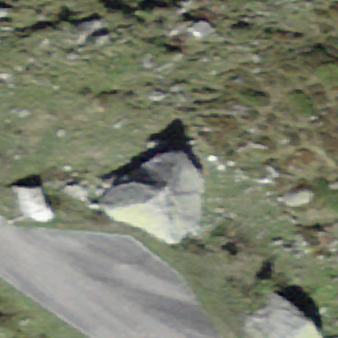
Label: bouldering_area